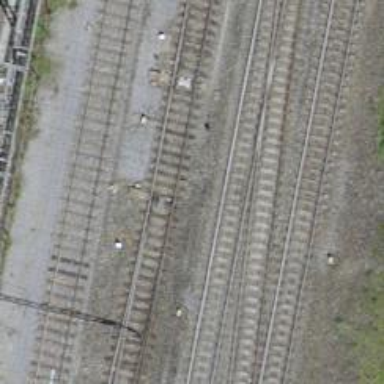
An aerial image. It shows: Single-track railway siding with electrified contact lines.